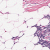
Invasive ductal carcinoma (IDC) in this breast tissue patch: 1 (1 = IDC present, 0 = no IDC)